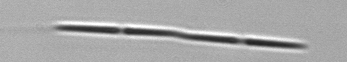
Label: Pseudo-nitzschia